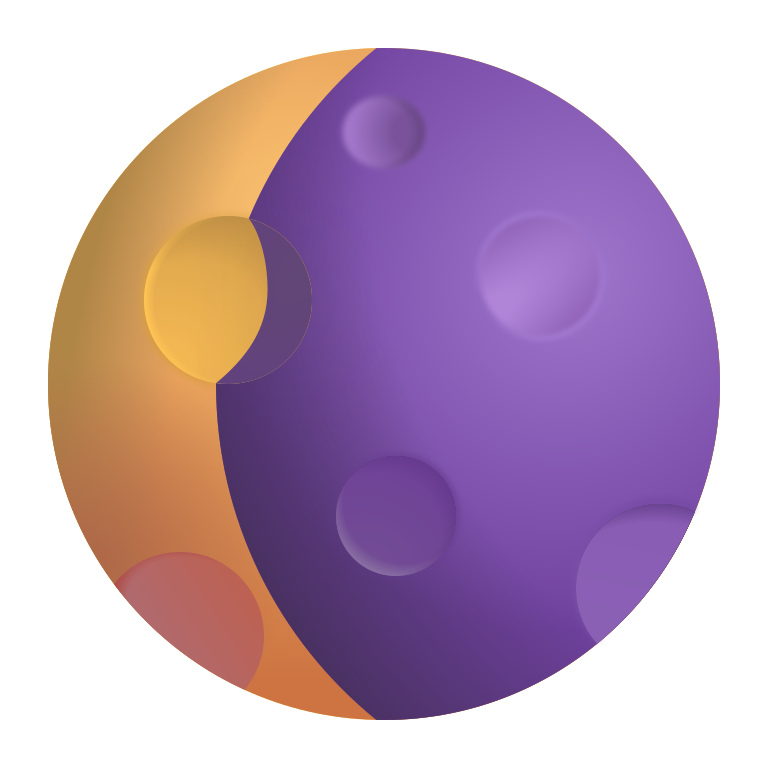
waning crescent moon color